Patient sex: F
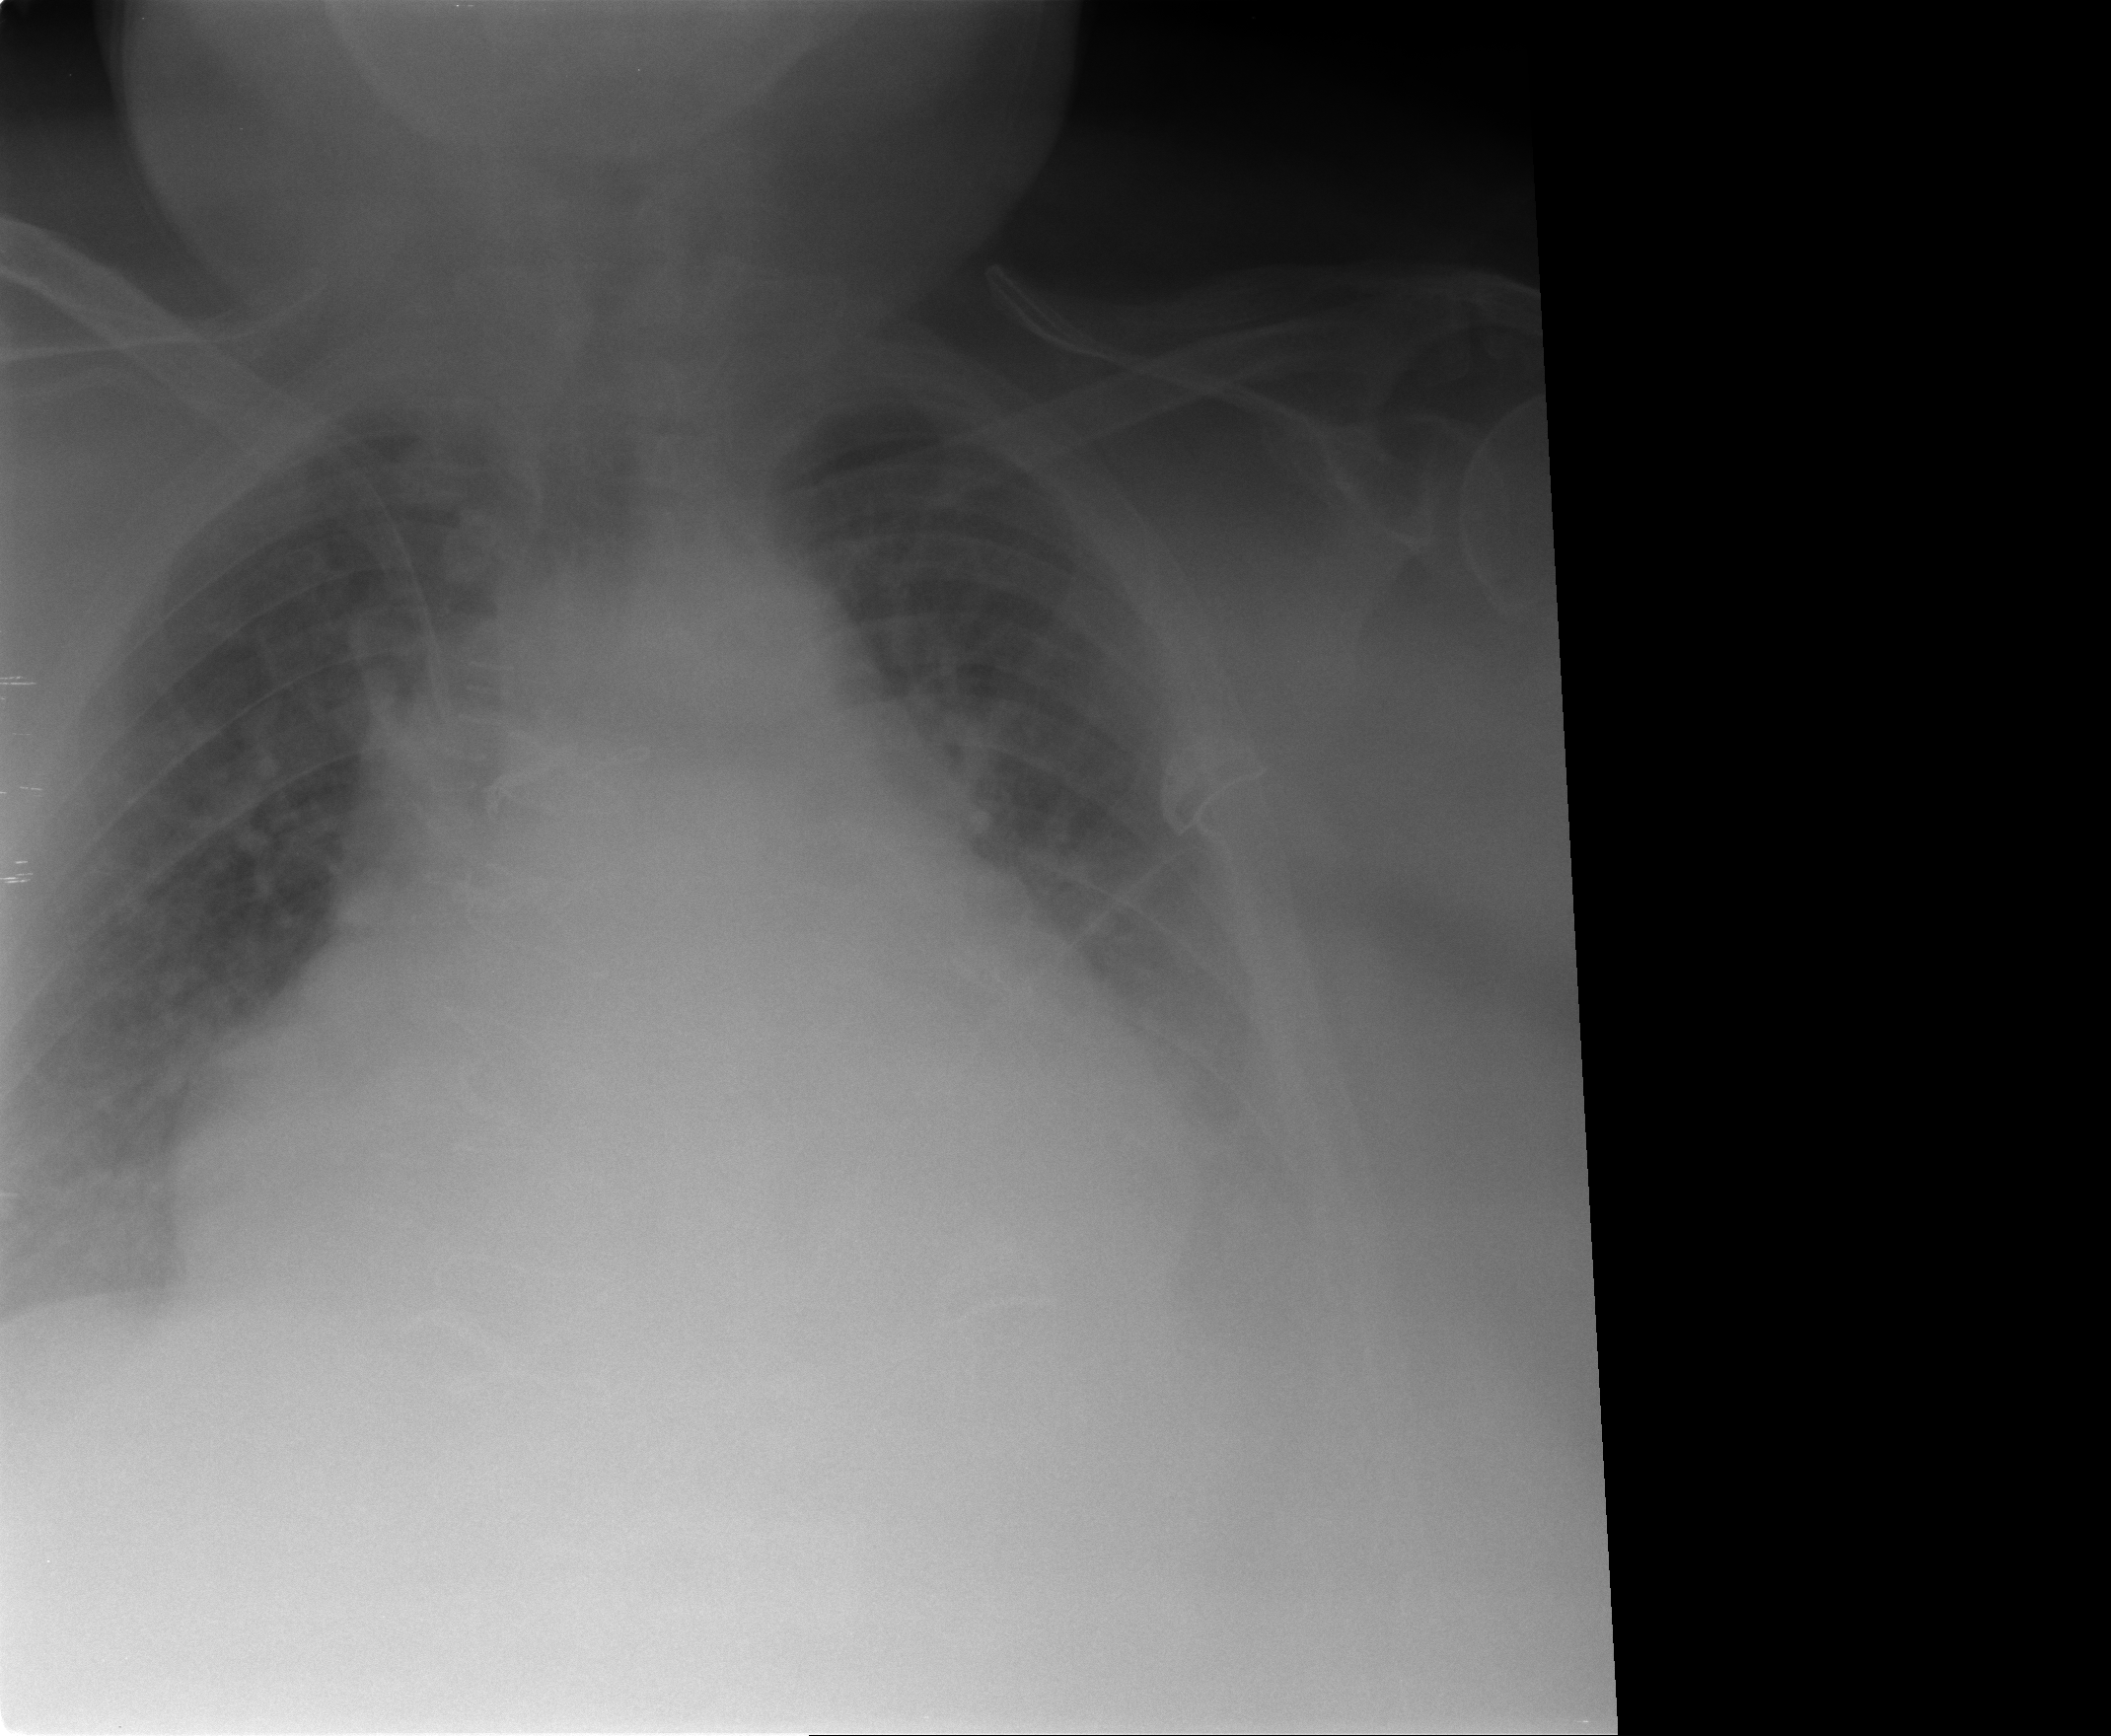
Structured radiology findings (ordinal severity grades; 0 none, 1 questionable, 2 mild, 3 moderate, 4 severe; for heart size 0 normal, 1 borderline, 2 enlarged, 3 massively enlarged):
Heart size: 3
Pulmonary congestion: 3
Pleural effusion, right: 2
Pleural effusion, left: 2
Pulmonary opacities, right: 2
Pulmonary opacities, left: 2
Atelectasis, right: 2
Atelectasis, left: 2